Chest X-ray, PA view. Patient: 33 years old, sex M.
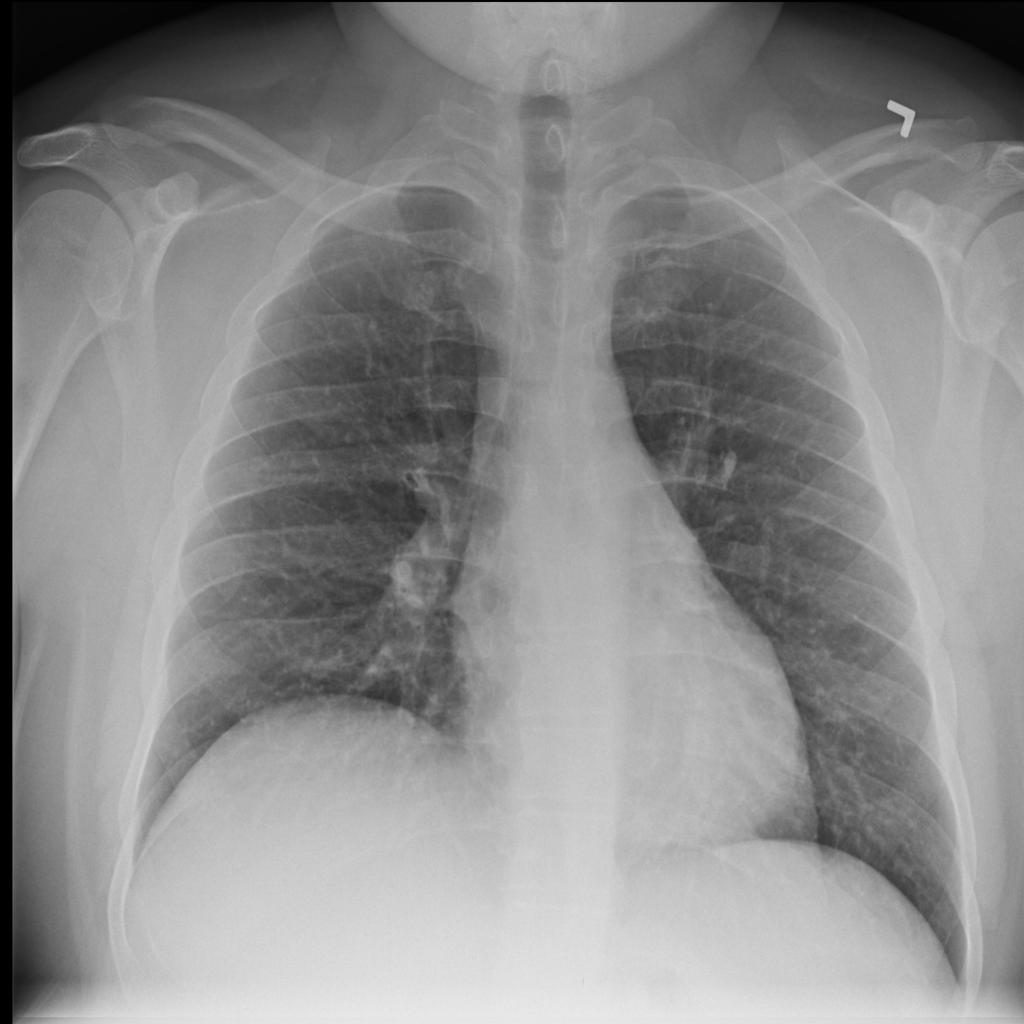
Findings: No Finding